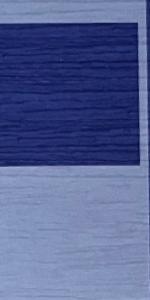
Label: Empty